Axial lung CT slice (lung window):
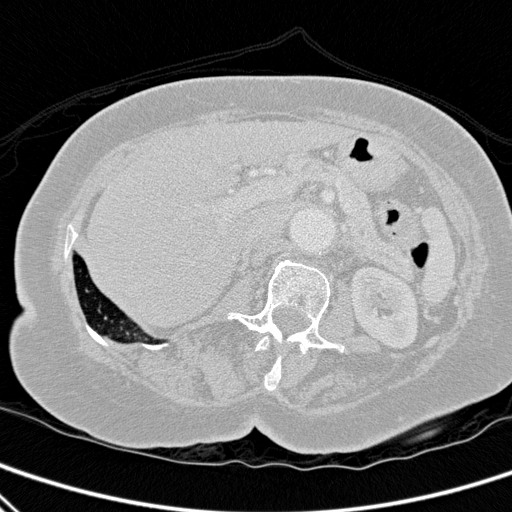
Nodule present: no